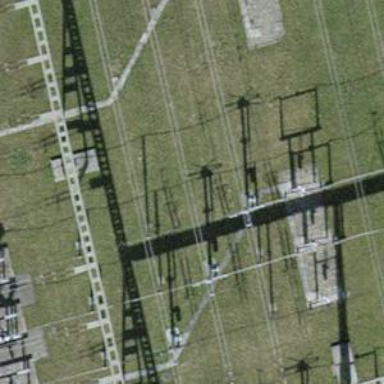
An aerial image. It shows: Bay for power lines.